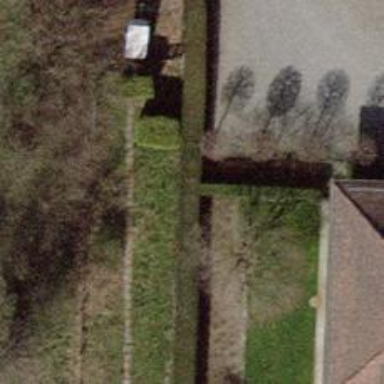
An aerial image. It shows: Hedge barrier.